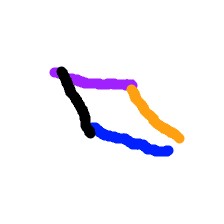
Shape: parallelogram